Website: bh-photo
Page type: customer-info-address
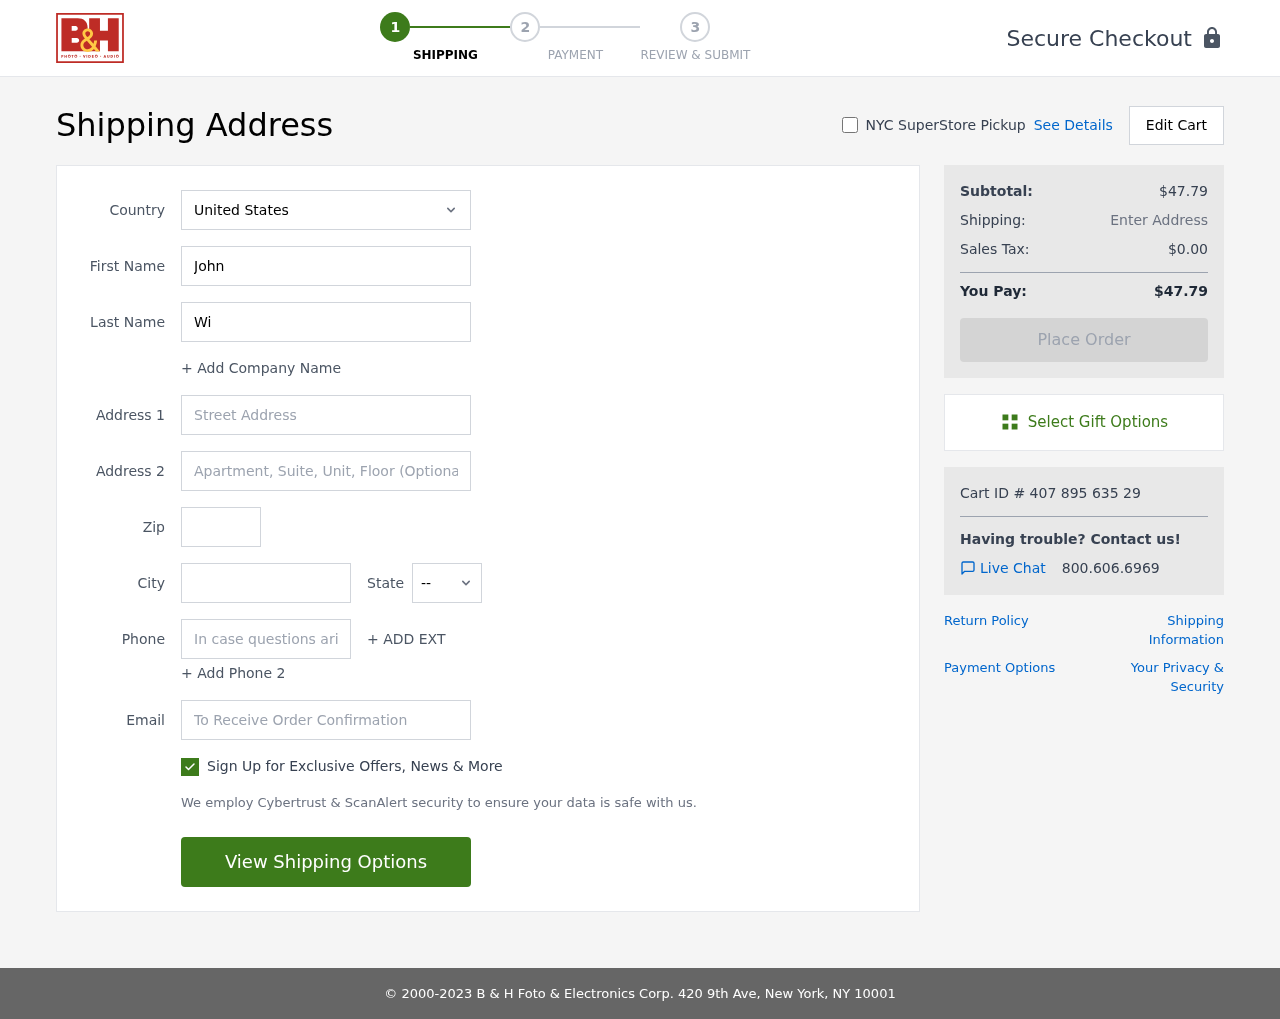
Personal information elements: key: PII_CITY
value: Charlesberg
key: PII_COUNTRY
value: United States
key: PII_EMAIL
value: johnwilliams@hotmail.com
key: PII_FIRSTNAME
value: John
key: PII_LASTNAME
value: Williams
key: PII_PHONE
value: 5046653885
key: PII_POSTCODE
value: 43145
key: PII_STATE_ABBR
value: CT
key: PII_STREET
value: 2588 Lopez Forge Suite 668
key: PII_STREET2
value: Apt. 429
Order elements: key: ORDER_SUBTOTAL
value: $47.79
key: ORDER_TAX
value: $0.00
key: ORDER_TOTAL
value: $47.79
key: ORDER_ID
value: Cart ID # 407 895 635 29